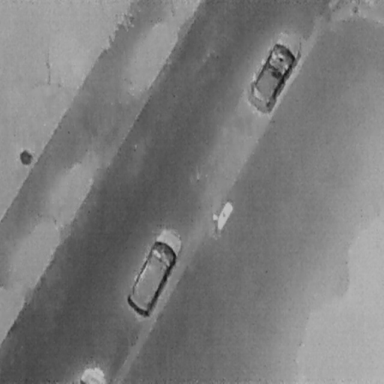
There are three Cars in the infrared image.